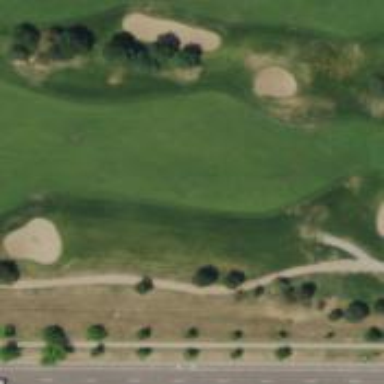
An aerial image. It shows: Golf hole.